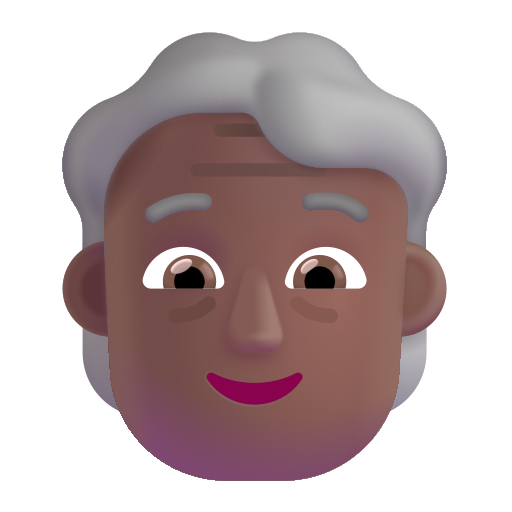
older person color  dark